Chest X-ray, AP view. Patient: 41 years old, sex F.
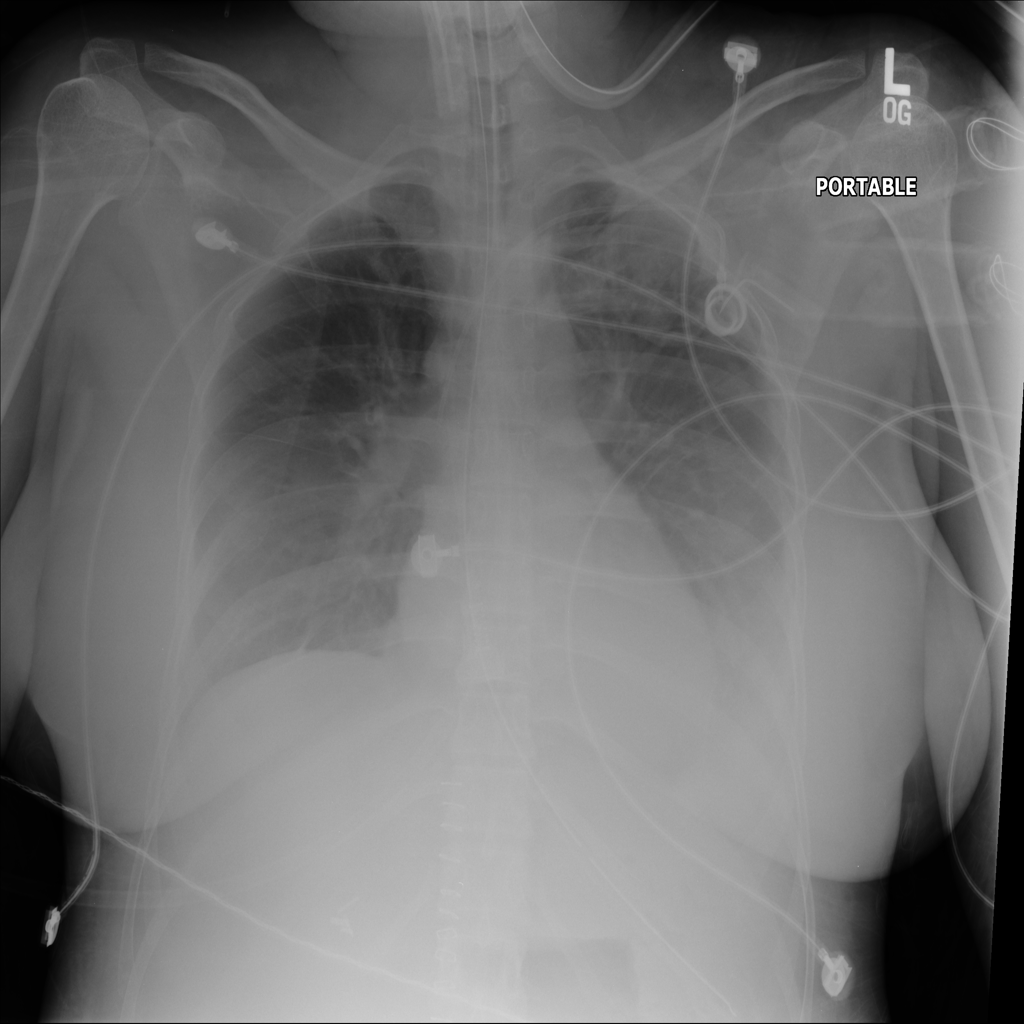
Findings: Consolidation, Effusion